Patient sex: F
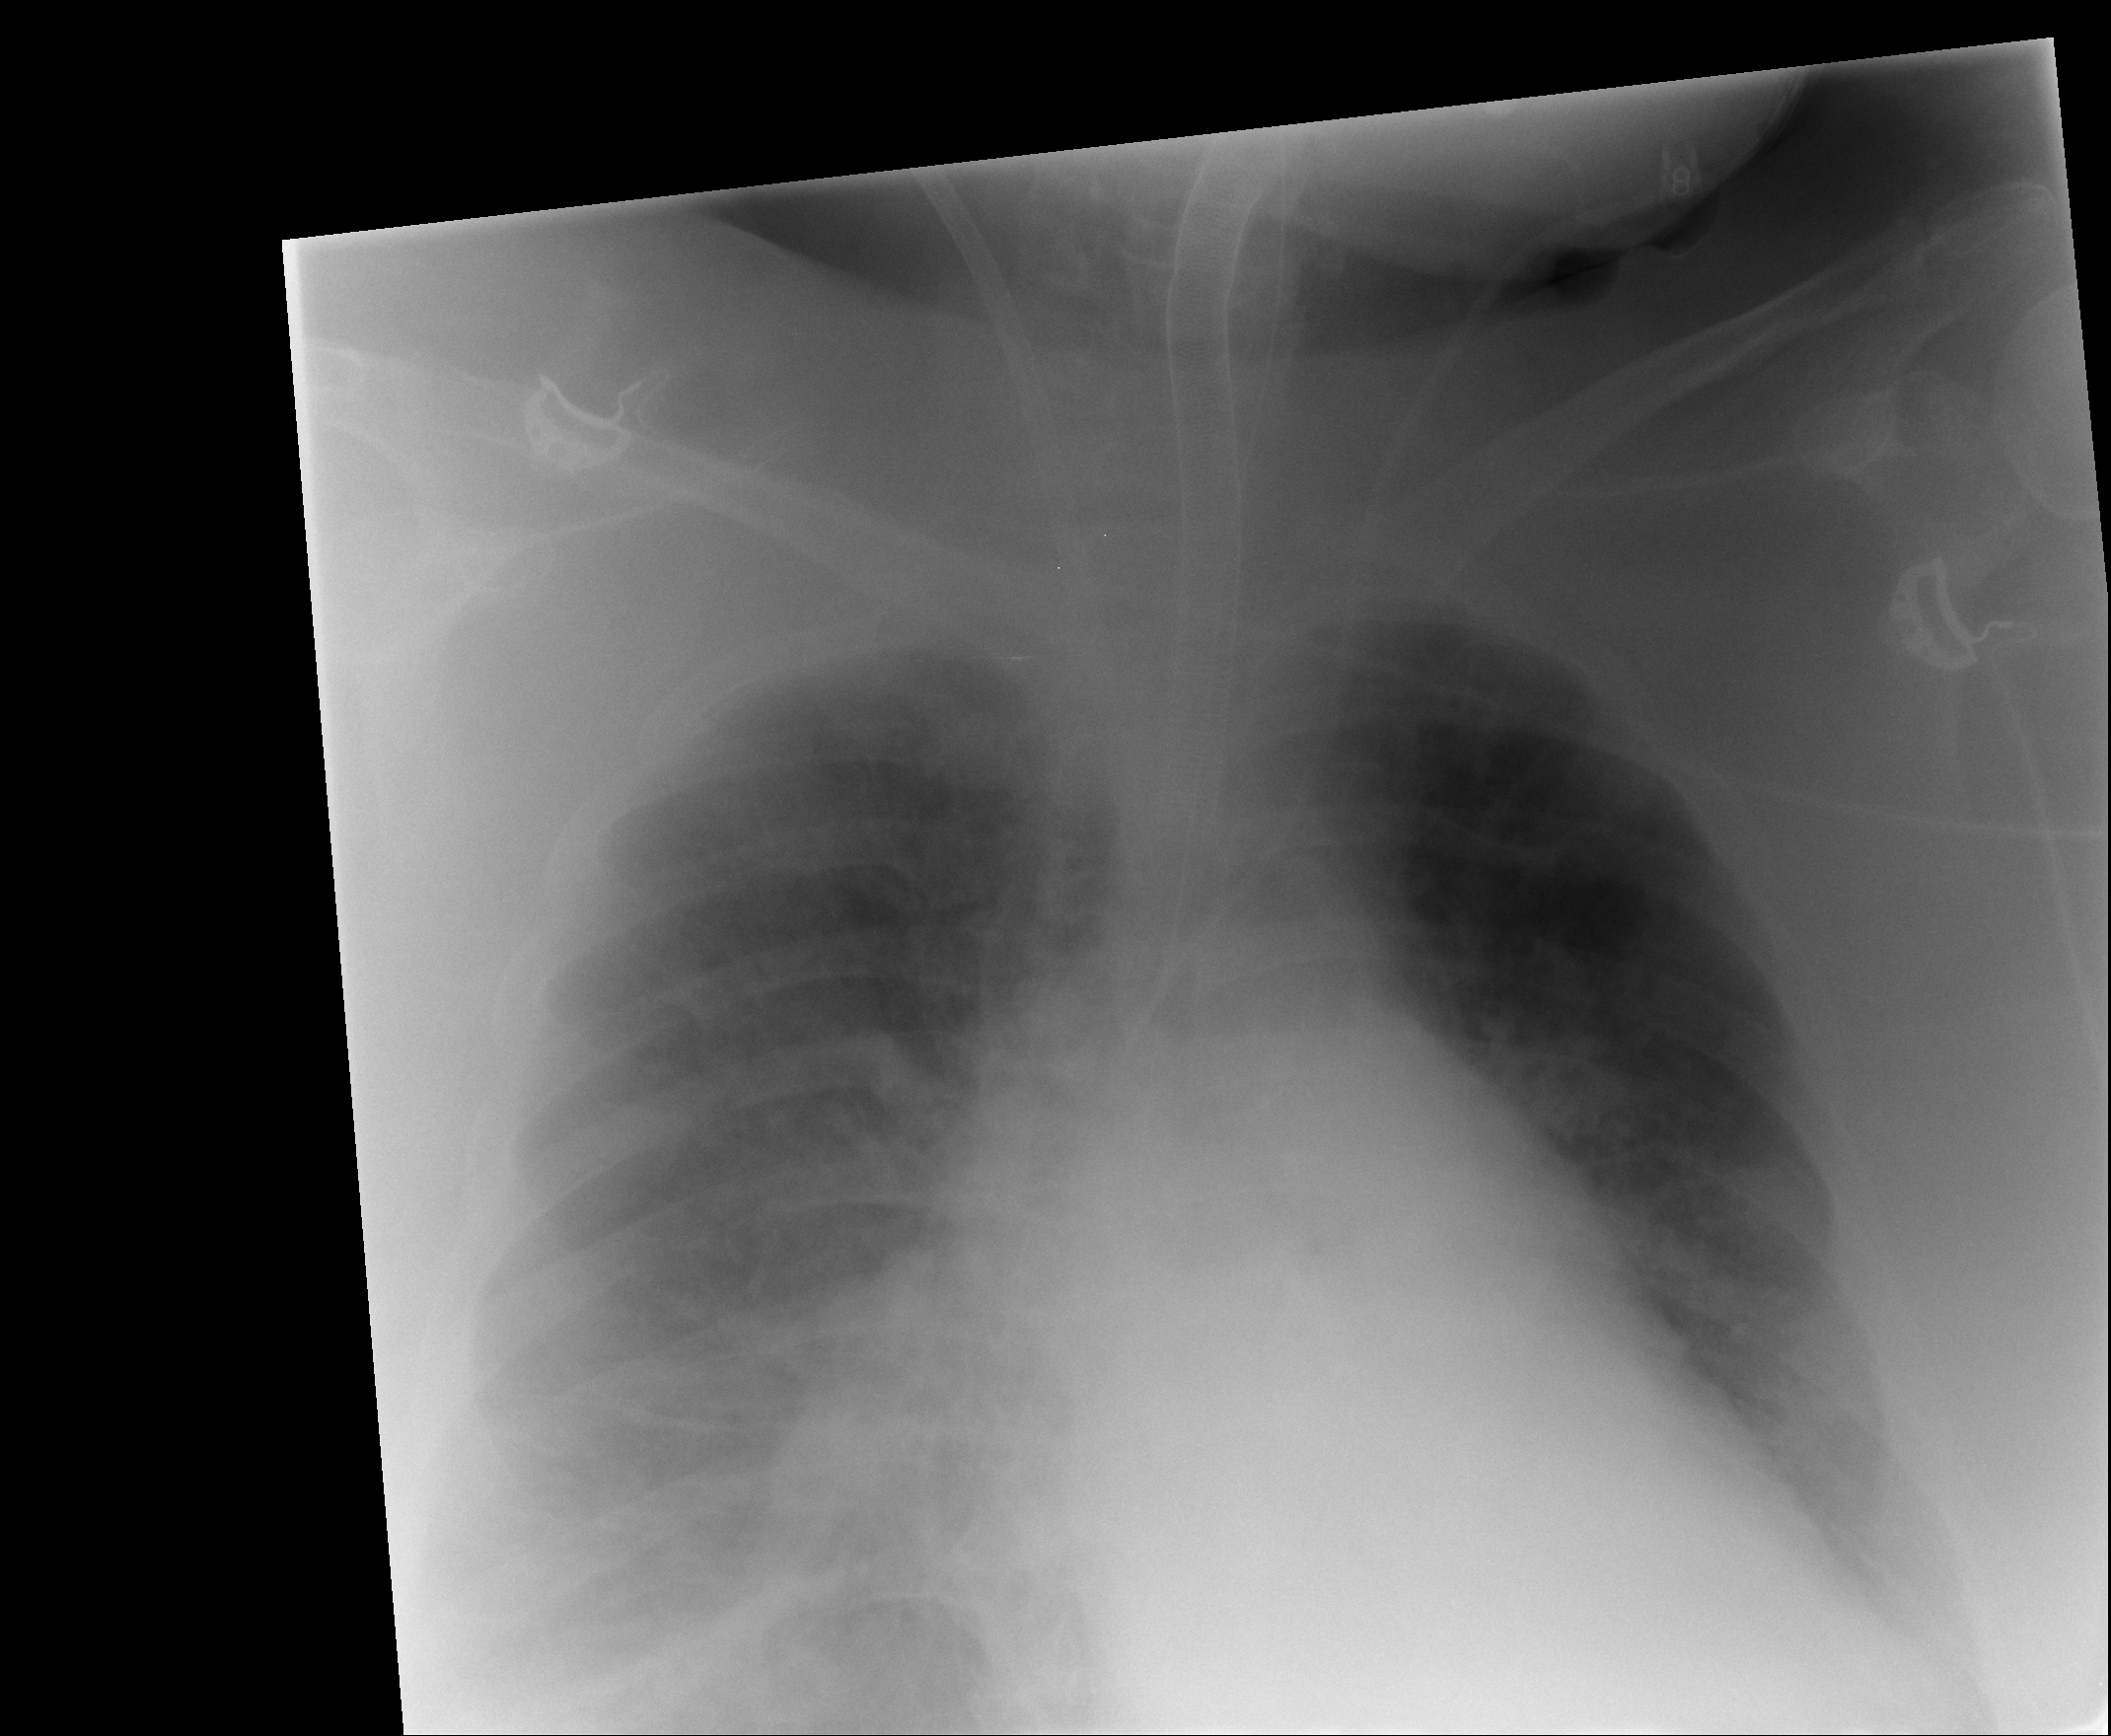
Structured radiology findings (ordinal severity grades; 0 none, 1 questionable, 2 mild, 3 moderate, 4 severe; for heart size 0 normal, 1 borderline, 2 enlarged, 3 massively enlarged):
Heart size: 2
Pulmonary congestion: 2
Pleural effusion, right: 1
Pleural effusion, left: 1
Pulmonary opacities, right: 0
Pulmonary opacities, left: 2
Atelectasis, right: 2
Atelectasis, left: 0